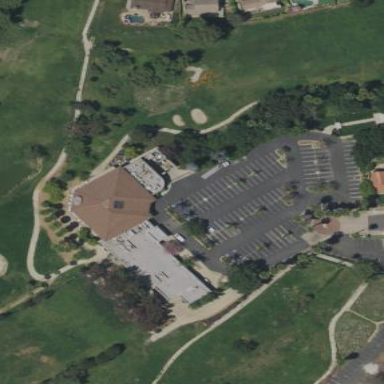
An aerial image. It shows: Building associated with golf.